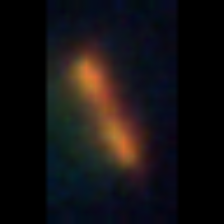
Taxon: Pennate
Group: Diatoms